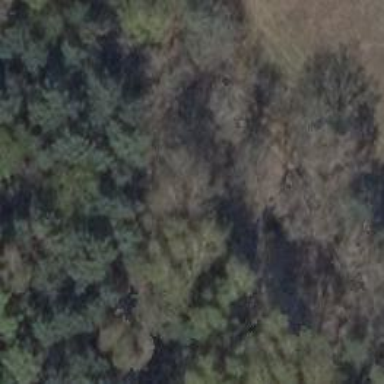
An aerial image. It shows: Hunting stand.